Question: I have a very simple table with two columns and two rows, the first column (image) spans over two rows but the problem is that it does create the cell over two rows but does not use the second cell. See the following code and image.
'''
<table border="1">
<tbody>
<tr>
<td rowspan="2"> <img src="images/listentest.jpg"> </td>
<td>PROVIDING COMFORT AND SUPPORT</td>
</tr>
<tr>
<td>In this dialogue, a nurse meets with a worried and anxious client at a cardiac clinic.</td>
</tr>
</tbody>
</table>
'''

I think there may be some CSS attribute affecting the display. Any idea?
'''
-webkit-border-horizontal-spacing: 0px;
-webkit-border-vertical-spacing: 0px;
border-bottom-color: rgb(0, 0, 0);
border-bottom-style: solid;
border-bottom-width: 1px;
border-collapse: collapse;
border-image-outset: 0px;
border-image-repeat: stretch;
border-image-slice: 100%;
border-image-source: none;
border-image-width: 1;
border-left-color: rgb(0, 0, 0);
border-left-style: solid;
border-left-width: 1px;
border-right-color: rgb(0, 0, 0);
border-right-style: solid;
border-right-width: 1px;
border-top-color: rgb(0, 0, 0);
border-top-style: solid;
border-top-width: 1px;
box-sizing: border-box;
color: rgb(119, 119, 119);
display: block;
font-family: 'Source Sans Pro', sans-serif;
font-size: 17.3333339691162px;
font-stretch: normal;
font-style: normal;
font-variant: normal;
font-weight: 300;
height: 123px;
letter-spacing: -0.260000020265579px;
line-height: 28.6000003814697px;
margin-bottom: 20px;
margin-left: 0px;
margin-right: 0px;
margin-top: 40px;
padding-bottom: 0px;
padding-left: 0px;
padding-right: 0px;
padding-top: 0px;
text-align: right;
vertical-align: baseline;
width: 800px;
'''
'''
background-color: rgb(248, 248, 248);
border-bottom-color: rgb(229, 229, 229);
border-bottom-style: solid;
border-bottom-width: 1px;
border-collapse: collapse;
border-image-outset: 0px;
border-image-repeat: stretch;
border-image-slice: 100%;
border-image-source: none;
border-image-width: 1;
border-left-color: rgb(119, 119, 119);
border-left-style: none;
border-left-width: 0px;
border-right-color: rgb(119, 119, 119);
border-right-style: none;
border-right-width: 0px;
border-top-color: rgb(229, 229, 229);
border-top-style: solid;
border-top-width: 1px;
box-sizing: border-box;
color: rgb(119, 119, 119);
display: table-row;
font-family: 'Source Sans Pro', sans-serif;
font-size: 17.3333339691162px;
font-stretch: normal;
font-style: normal;
font-variant: normal;
font-weight: 300;
height: 91px;
letter-spacing: -0.260000020265579px;
line-height: 28.6000003814697px;
margin-bottom: 0px;
margin-left: 0px;
margin-right: 0px;
margin-top: 0px;
padding-bottom: 0px;
padding-left: 0px;
padding-right: 0px;
padding-top: 0px;
text-align: right;
vertical-align: baseline;
width: 712px;
'''
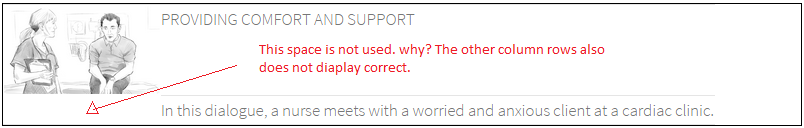
Answer: This is effecting: 'vertical-align: baseline;'
See <URL>
---
> Values (for table cells) (and sub, super, text-top, text-bottom, , and ) Align the baseline of the cell with the baseline of all
other cells in the row that are baseline-aligned. Align the top padding edge of the cell with the top of the row. Center the padding box of the cell within the row. Align the bottom padding edge of the cell with the bottom of the row.
<URL>